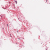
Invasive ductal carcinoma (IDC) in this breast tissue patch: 0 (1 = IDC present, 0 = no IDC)